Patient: sex M, age 60
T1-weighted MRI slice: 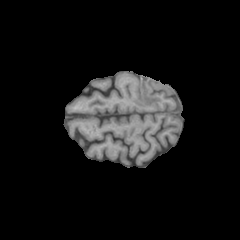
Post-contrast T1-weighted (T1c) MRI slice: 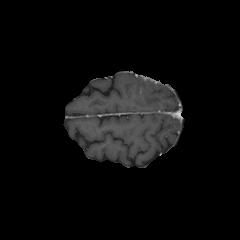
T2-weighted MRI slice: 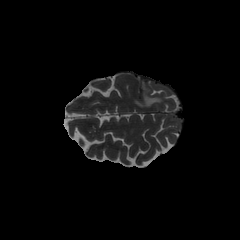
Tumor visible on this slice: yes
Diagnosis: Glioblastoma, IDH-wildtype
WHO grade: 4